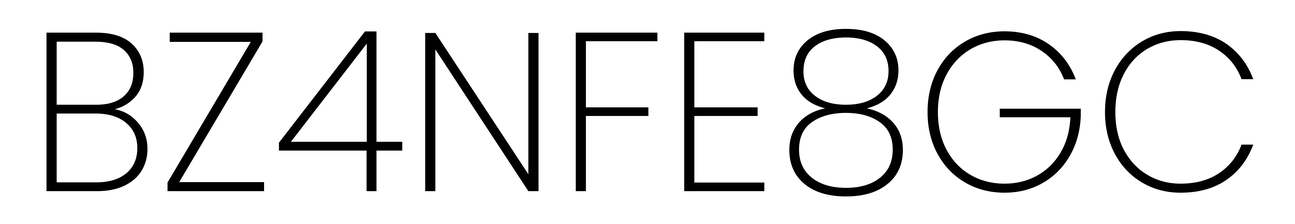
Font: Poppins-ExtraLight